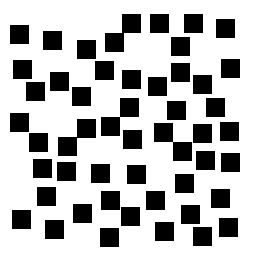
Squares: 52
Triangles: 0
Stars: 0
Total shapes: 52